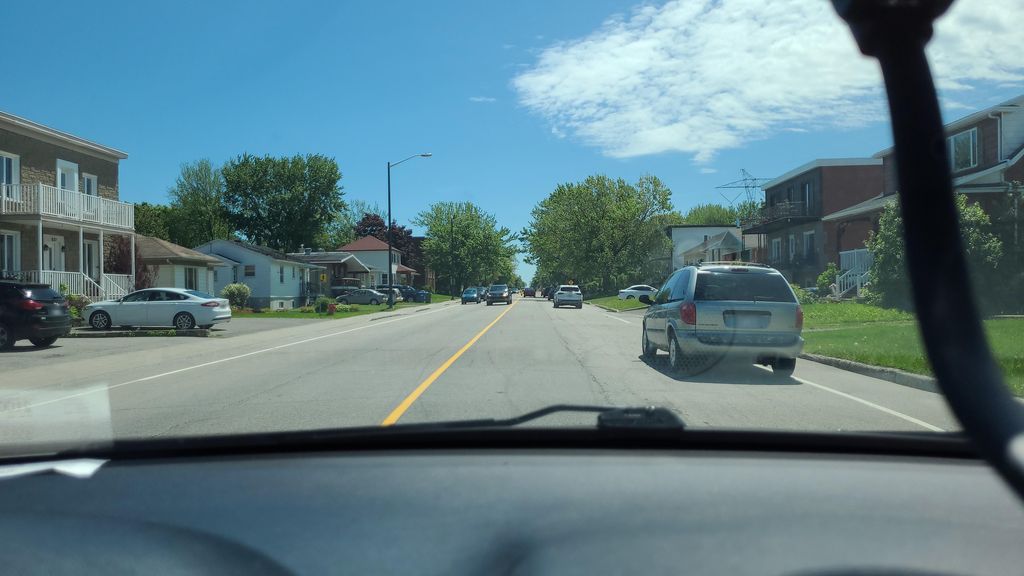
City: quebec_city